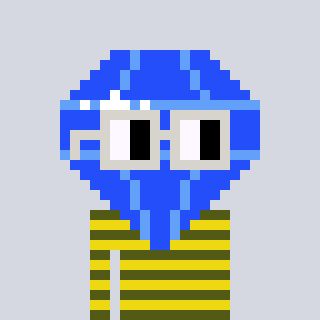
a pixel art character with square light gray glasses, a blue diamond-shaped head and a yellow-colored body on a cool background